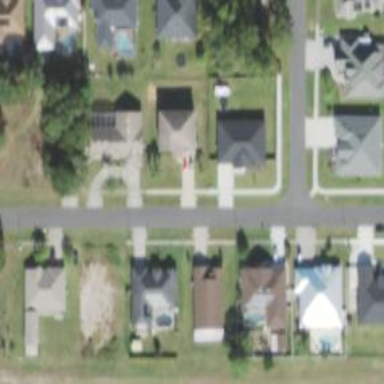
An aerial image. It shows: Residential road with sidewalk on the left.